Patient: sex F, age 68
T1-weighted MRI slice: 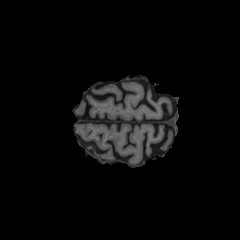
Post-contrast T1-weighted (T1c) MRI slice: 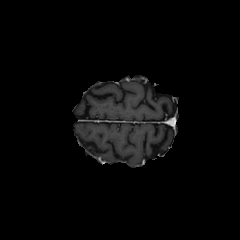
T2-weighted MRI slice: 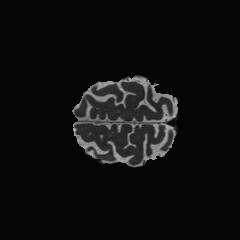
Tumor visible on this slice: no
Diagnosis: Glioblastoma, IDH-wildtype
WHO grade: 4